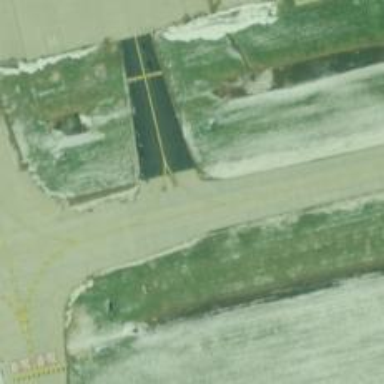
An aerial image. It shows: View of taxiway at the airport.